Aerial crown-view tile of a tropical tree (Barro Colorado Island, Panama), acquired 20250217:
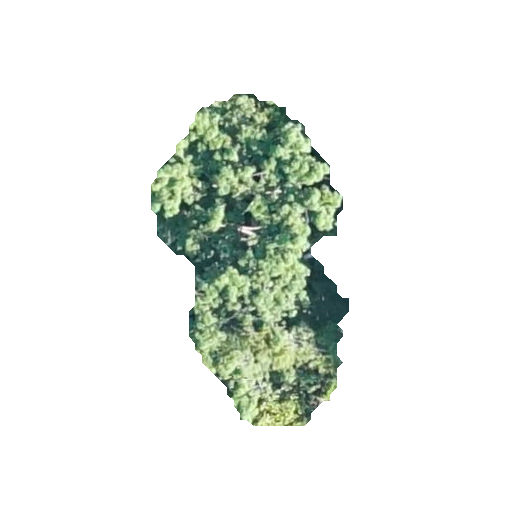
Species: Ceiba pentandra
GBIF accepted scientific name: Ceiba pentandra
Crown area: 64.927 m²